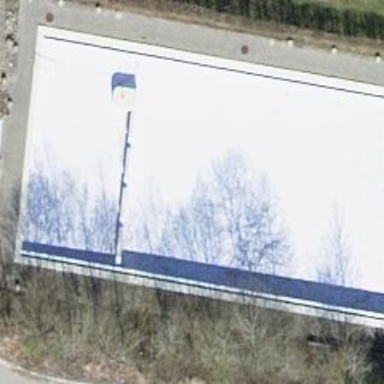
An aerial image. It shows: Swimming pool within leisure land area designed for swimming activities.